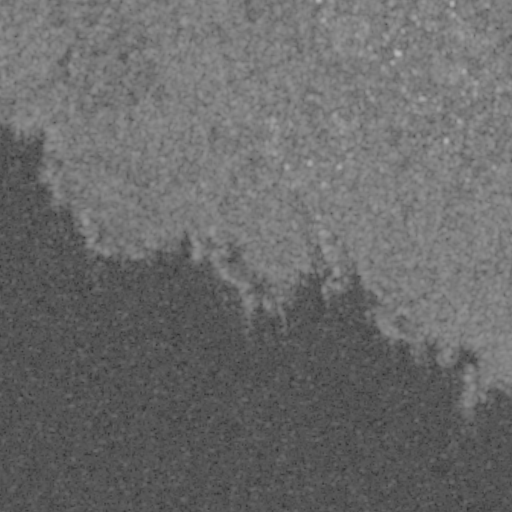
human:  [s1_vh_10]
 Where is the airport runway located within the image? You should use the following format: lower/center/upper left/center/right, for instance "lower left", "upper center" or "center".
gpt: The airport runway is located in the upper left of the image.
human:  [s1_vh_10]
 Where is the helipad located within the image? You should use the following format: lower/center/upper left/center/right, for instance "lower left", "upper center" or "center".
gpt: The helipad is located in the center right of the image.
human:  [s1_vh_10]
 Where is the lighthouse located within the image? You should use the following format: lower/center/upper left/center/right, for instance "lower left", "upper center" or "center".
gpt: The lighthouse is located in the center of the image.
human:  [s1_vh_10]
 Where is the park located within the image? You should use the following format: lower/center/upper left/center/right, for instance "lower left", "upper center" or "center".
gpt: The park is located in the upper right of the image.
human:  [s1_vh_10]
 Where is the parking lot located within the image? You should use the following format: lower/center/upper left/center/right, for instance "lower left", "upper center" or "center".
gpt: The parking lot is located in the right of the image.
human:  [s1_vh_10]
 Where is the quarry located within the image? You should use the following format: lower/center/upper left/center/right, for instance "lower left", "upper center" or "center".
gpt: The quarry is located in the center of the image.
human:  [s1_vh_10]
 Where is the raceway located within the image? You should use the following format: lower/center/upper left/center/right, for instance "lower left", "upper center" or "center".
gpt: The raceway is located in the upper left of the image.
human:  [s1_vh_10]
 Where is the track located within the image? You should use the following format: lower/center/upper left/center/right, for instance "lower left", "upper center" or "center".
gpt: The track is located in the upper left of the image.
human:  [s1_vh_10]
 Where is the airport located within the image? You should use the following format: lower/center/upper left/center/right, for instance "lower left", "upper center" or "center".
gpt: There is no airport in the image.

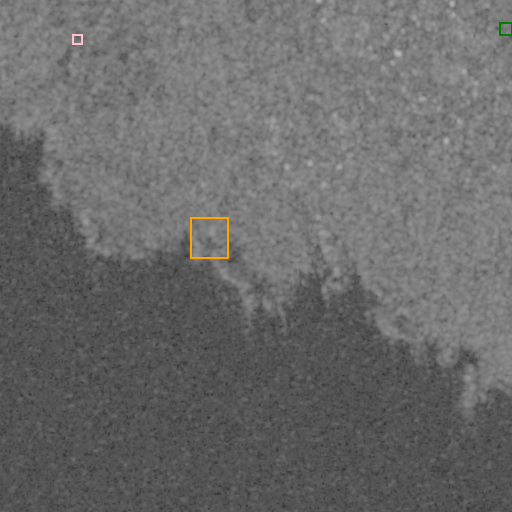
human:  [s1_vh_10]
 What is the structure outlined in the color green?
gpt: The structure outlined in green is a park.
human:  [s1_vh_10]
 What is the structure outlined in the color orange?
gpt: The structure outlined in orange is a quarry.
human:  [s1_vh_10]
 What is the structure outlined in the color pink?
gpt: The structure outlined in pink is a track.
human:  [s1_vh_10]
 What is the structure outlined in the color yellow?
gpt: There is no yellow outline.